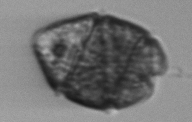
Label: Margalefidinium